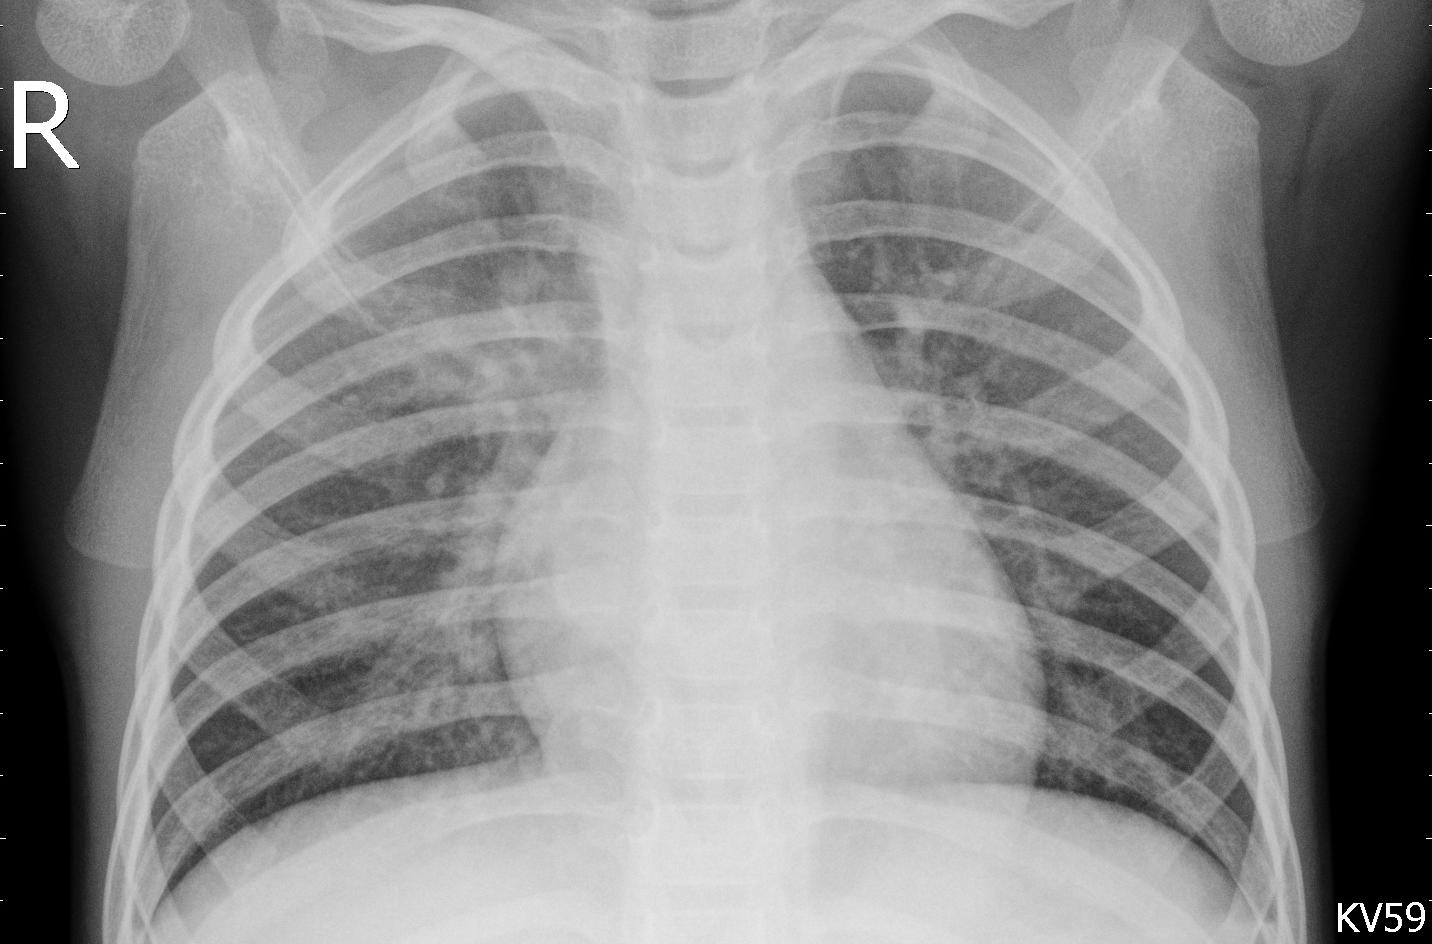
Diagnosis: PNEUMONIA